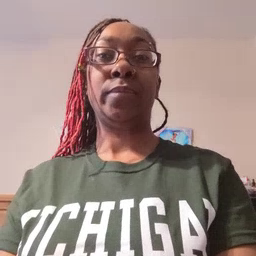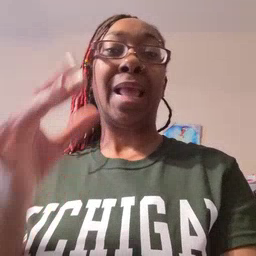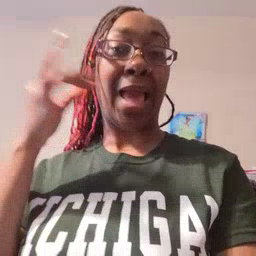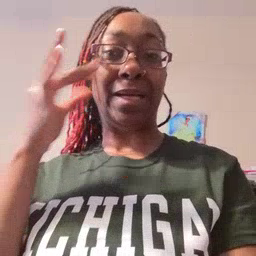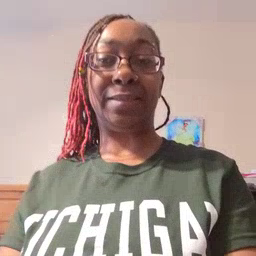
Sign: cat